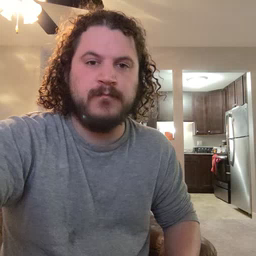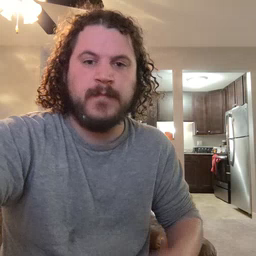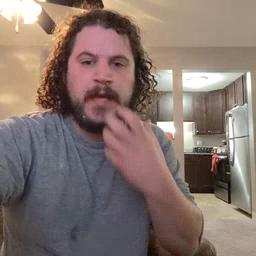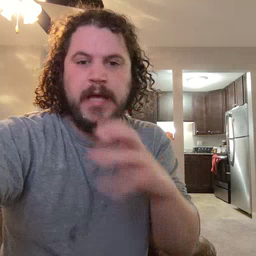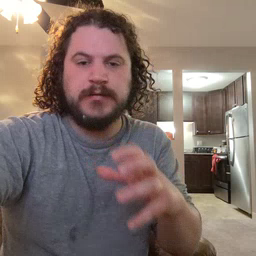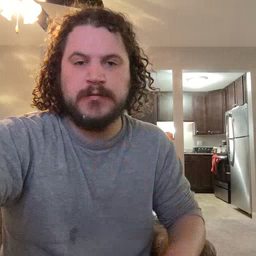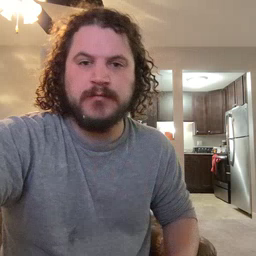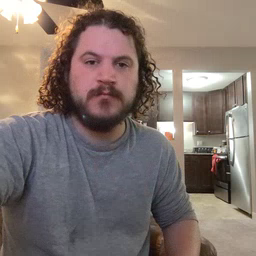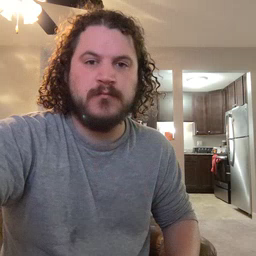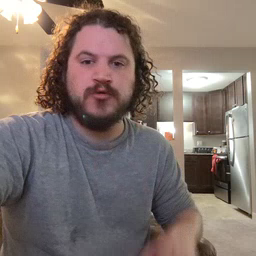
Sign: hot